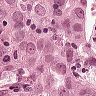
Metastatic tissue present: yes